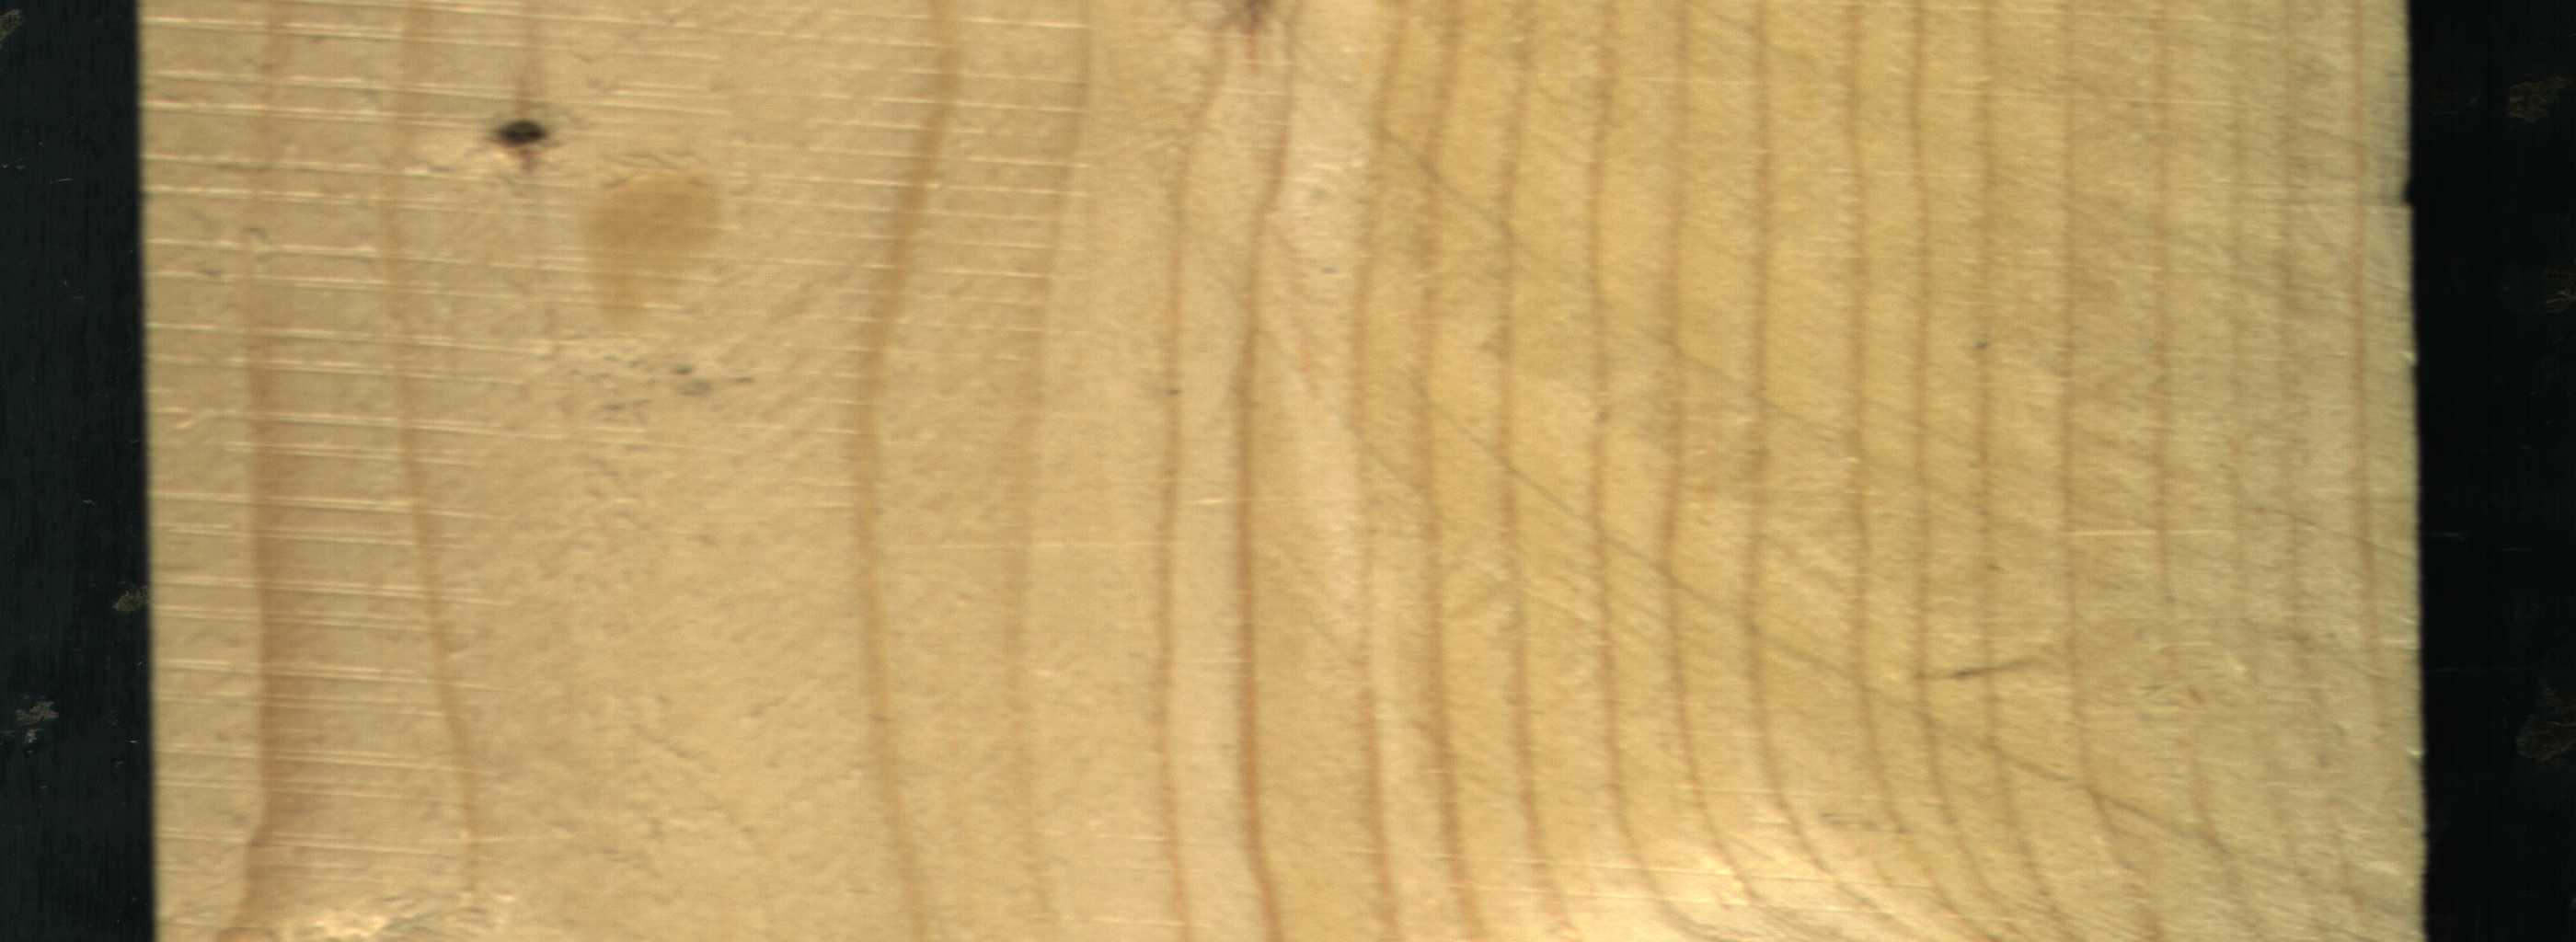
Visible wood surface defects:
Dead_Knot